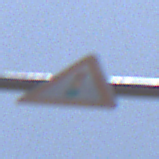
Verkehrszeichen: Lichtzeichenanlage
Umgebung: Outdoor, Nature
Tageszeit: Midday
Wetter: PartlyCloudy
Licht: Natural
Jahreszeit: NotSpecified
Kontrast: HighContrast